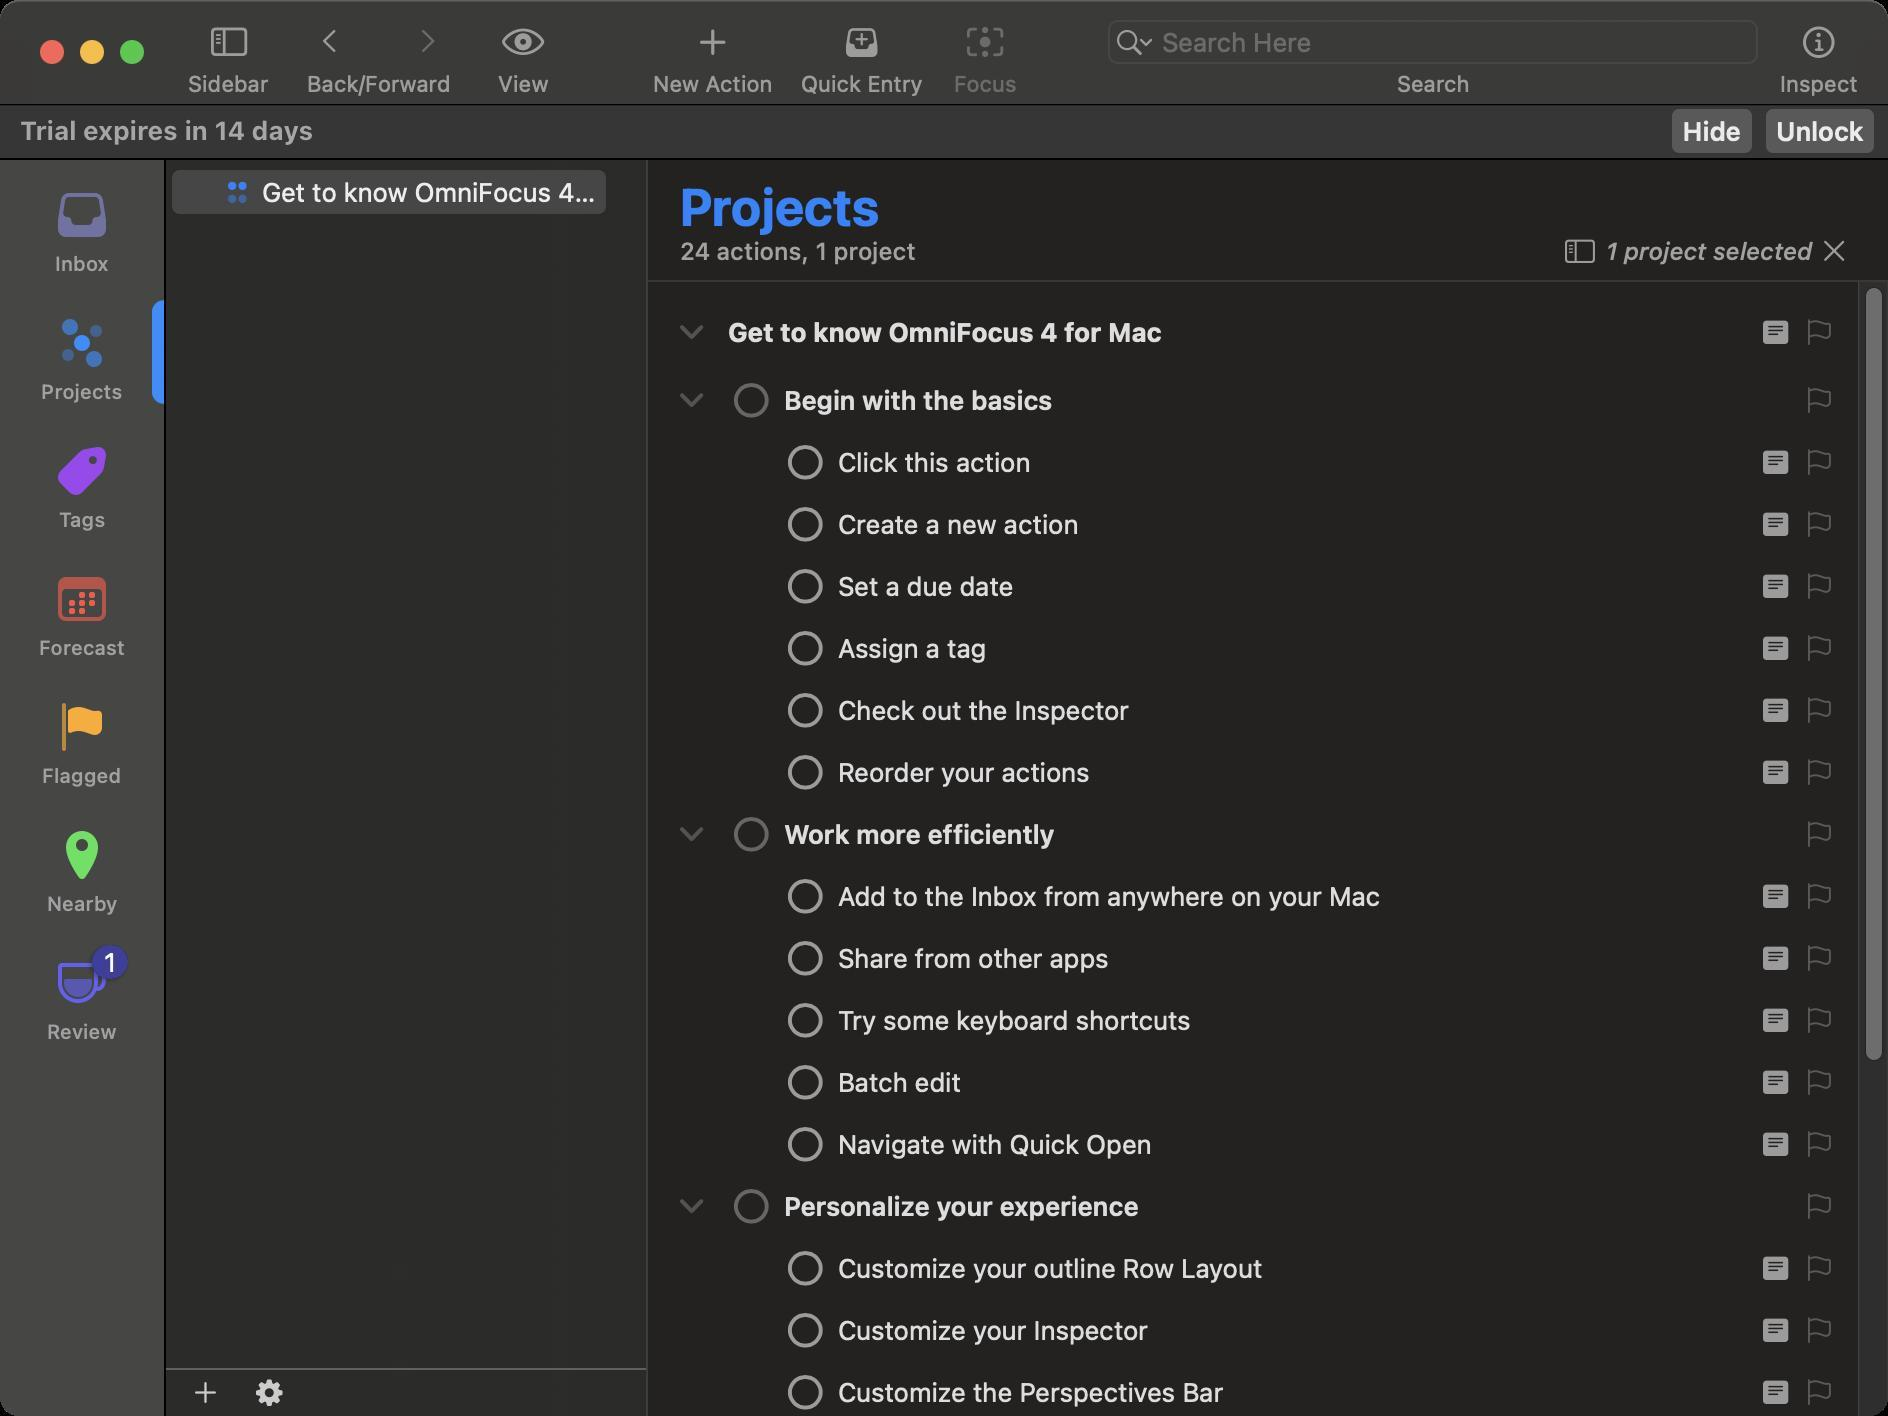
Accessibility tree:
{"name": "Projects", "role": "AXWindow", "description": null, "role_description": "standard window", "value": null, "position": "392.00;110.00", "size": "944;708", "children": [{"name": null, "role": "AXStaticText", "description": null, "role_description": "text", "value": "Trial expires in 14 days", "position": "8.00;57.00", "size": "822;18", "children": []}, {"name": "Unlock", "role": "AXButton", "description": null, "role_description": "button", "value": null, "position": "883.00;54.50", "size": "54;22", "children": []}, {"name": "Hide", "role": "AXButton", "description": null, "role_description": "button", "value": null, "position": "836.00;54.50", "size": "40;22", "children": []}, {"name": null, "role": "AXSplitGroup", "description": null, "role_description": "split group", "value": null, "position": "0.00;80.00", "size": "944;628", "children": [{"name": null, "role": "AXGroup", "description": null, "role_description": "group", "value": null, "position": "0.00;80.00", "size": "82;628", "children": [{"name": null, "role": "AXScrollArea", "description": null, "role_description": "scroll area", "value": null, "position": "0.00;80.00", "size": "82;628", "children": [{"name": null, "role": "AXOpaqueProviderGroup", "description": null, "role_description": "list", "value": null, "position": "0.00;80.00", "size": "82;448", "children": [{"name": null, "role": "AXButton", "description": "Inbox", "role_description": "button", "value": null, "position": "0.00;80.00", "size": "82;64", "children": []}, {"name": null, "role": "AXButton", "description": "Projects", "role_description": "button", "value": null, "position": "0.00;144.00", "size": "82;64", "children": []}, {"name": null, "role": "AXButton", "description": "Tags", "role_description": "button", "value": null, "position": "0.00;208.00", "size": "82;64", "children": []}, {"name": null, "role": "AXButton", "description": "Forecast", "role_description": "button", "value": null, "position": "0.00;272.00", "size": "82;64", "children": []}, {"name": null, "role": "AXButton", "description": "Flagged", "role_description": "button", "value": null, "position": "0.00;336.00", "size": "82;64", "children": []}, {"name": null, "role": "AXButton", "description": "Nearby", "role_description": "button", "value": null, "position": "0.00;400.00", "size": "82;64", "children": []}, {"name": null, "role": "AXButton", "description": "Review: 1 item", "role_description": "button", "value": null, "position": "0.00;464.00", "size": "82;64", "children": []}]}]}]}, {"name": null, "role": "AXSplitter", "description": null, "role_description": "splitter", "value": 82.0, "position": "82.00;80.00", "size": "1;628", "children": []}, {"name": null, "role": "AXGroup", "description": null, "role_description": "group", "value": null, "position": "83.00;80.00", "size": "240;628", "children": [{"name": null, "role": "AXScrollArea", "description": null, "role_description": "scroll area", "value": null, "position": "83.00;80.00", "size": "240;604", "children": [{"name": "Sidebar", "role": "AXOutline", "description": null, "role_description": "outline", "value": null, "position": "83.00;80.00", "size": "225;604", "children": [{"name": null, "role": "AXRow", "description": null, "role_description": "outline row", "value": null, "position": "83.00;85.00", "size": "225;22", "children": [{"name": null, "role": "AXCell", "description": null, "role_description": "cell", "value": null, "position": "83.00;85.00", "size": "225;22", "children": [{"name": null, "role": "AXTextField", "description": null, "role_description": "text field", "value": "Get to know OmniFocus 4 for Mac", "position": "129.00;88.00", "size": "173;16", "children": []}]}]}, {"name": null, "role": "AXColumn", "description": null, "role_description": "column", "value": null, "position": "83.00;80.00", "size": "225;604", "children": []}]}, {"name": null, "role": "AXScrollBar", "description": null, "role_description": "scroll bar", "value": 0.0, "position": "308.00;80.00", "size": "15;604", "children": []}]}, {"name": "", "role": "AXMenuButton", "description": "add", "role_description": "menu button", "value": null, "position": "87.00;689.50", "size": "32;13", "children": []}, {"name": "", "role": "AXMenuButton", "description": "action", "role_description": "menu button", "value": null, "position": "119.00;688.00", "size": "32;16", "children": []}]}, {"name": null, "role": "AXSplitter", "description": null, "role_description": "splitter", "value": 240.0, "position": "323.00;80.00", "size": "1;628", "children": []}, {"name": null, "role": "AXScrollArea", "description": null, "role_description": "scroll area", "value": null, "position": "324.00;141.00", "size": "620;543", "children": [{"name": "Content", "role": "AXOutline", "description": null, "role_description": "outline", "value": null, "position": "324.00;141.00", "size": "605;798", "children": [{"name": null, "role": "AXRow", "description": null, "role_description": "outline row", "value": null, "position": "324.00;151.00", "size": "605;34", "children": [{"name": null, "role": "AXCell", "description": null, "role_description": "cell", "value": null, "position": "334.00;140.00", "size": "585;45", "children": [{"name": "", "role": "AXCheckBox", "description": "Note", "role_description": "toggle button", "value": "Includes note", "position": "868.00;159.00", "size": "40;14", "children": []}, {"name": null, "role": "AXTextField", "description": null, "role_description": "text field", "value": "Get to know OmniFocus 4 for Mac", "position": "362.00;158.00", "size": "510;16", "children": []}, {"name": "", "role": "AXButton", "description": "flag", "role_description": "button", "value": "Unflagged", "position": "902.00;152.50", "size": "15;27", "children": []}, {"name": "", "role": "AXDisclosureTriangle", "description": "Get to know OmniFocus 4 for Mac", "role_description": "disclosure triangle", "value": 1, "position": "336.00;150.00", "size": "20;32", "children": []}]}]}, {"name": null, "role": "AXRow", "description": null, "role_description": "outline row", "value": null, "position": "324.00;185.00", "size": "605;31", "children": [{"name": null, "role": "AXCell", "description": null, "role_description": "cell", "value": null, "position": "334.00;140.00", "size": "585;76", "children": [{"name": null, "role": "AXGroup", "description": null, "role_description": "group", "value": null, "position": "364.00;189.00", "size": "23;23", "children": [{"name": null, "role": "AXUnknown", "description": null, "role_description": null, "value": null, "position": "364.00;190.00", "size": "23;21", "children": []}]}, {"name": null, "role": "AXTextField", "description": null, "role_description": "text field", "value": "Begin with the basics", "position": "390.00;192.00", "size": "486;16", "children": []}, {"name": "", "role": "AXCheckBox", "description": "Note", "role_description": "toggle button", "value": "Hidden", "position": "868.00;193.00", "size": "40;14", "children": []}, {"name": "", "role": "AXButton", "description": "flag", "role_description": "button", "value": "Unflagged", "position": "902.00;186.50", "size": "15;27", "children": []}, {"name": "", "role": "AXDisclosureTriangle", "description": null, "role_description": "disclosure triangle", "value": 1, "position": "336.00;184.00", "size": "20;32", "children": []}]}]}, {"name": null, "role": "AXRow", "description": null, "role_description": "outline row", "value": null, "position": "324.00;216.00", "size": "605;31", "children": [{"name": null, "role": "AXCell", "description": null, "role_description": "cell", "value": null, "position": "334.00;216.00", "size": "585;31", "children": [{"name": null, "role": "AXGroup", "description": null, "role_description": "group", "value": null, "position": "391.00;220.00", "size": "23;23", "children": [{"name": null, "role": "AXUnknown", "description": null, "role_description": null, "value": null, "position": "391.00;221.00", "size": "23;21", "children": []}]}, {"name": null, "role": "AXTextField", "description": null, "role_description": "text field", "value": "Click this action", "position": "417.00;223.00", "size": "459;16", "children": []}, {"name": "", "role": "AXCheckBox", "description": "Note", "role_description": "toggle button", "value": "Includes note", "position": "868.00;224.00", "size": "40;14", "children": []}, {"name": "", "role": "AXButton", "description": "flag", "role_description": "button", "value": "Unflagged", "position": "902.00;217.50", "size": "15;27", "children": []}]}]}, {"name": null, "role": "AXRow", "description": null, "role_description": "outline row", "value": null, "position": "324.00;247.00", "size": "605;31", "children": [{"name": null, "role": "AXCell", "description": null, "role_description": "cell", "value": null, "position": "334.00;247.00", "size": "585;31", "children": [{"name": null, "role": "AXGroup", "description": null, "role_description": "group", "value": null, "position": "391.00;251.00", "size": "23;23", "children": [{"name": null, "role": "AXUnknown", "description": null, "role_description": null, "value": null, "position": "391.00;252.00", "size": "23;21", "children": []}]}, {"name": null, "role": "AXTextField", "description": null, "role_description": "text field", "value": "Create a new action", "position": "417.00;254.00", "size": "459;16", "children": []}, {"name": "", "role": "AXCheckBox", "description": "Note", "role_description": "toggle button", "value": "Includes note", "position": "868.00;255.00", "size": "40;14", "children": []}, {"name": "", "role": "AXButton", "description": "flag", "role_description": "button", "value": "Unflagged", "position": "902.00;248.50", "size": "15;27", "children": []}]}]}, {"name": null, "role": "AXRow", "description": null, "role_description": "outline row", "value": null, "position": "324.00;278.00", "size": "605;31", "children": [{"name": null, "role": "AXCell", "description": null, "role_description": "cell", "value": null, "position": "334.00;278.00", "size": "585;31", "children": [{"name": null, "role": "AXGroup", "description": null, "role_description": "group", "value": null, "position": "391.00;282.00", "size": "23;23", "children": [{"name": null, "role": "AXUnknown", "description": null, "role_description": null, "value": null, "position": "391.00;283.00", "size": "23;21", "children": []}]}, {"name": null, "role": "AXTextField", "description": null, "role_description": "text field", "value": "Set a due date", "position": "417.00;285.00", "size": "459;16", "children": []}, {"name": "", "role": "AXCheckBox", "description": "Note", "role_description": "toggle button", "value": "Includes note", "position": "868.00;286.00", "size": "40;14", "children": []}, {"name": "", "role": "AXButton", "description": "flag", "role_description": "button", "value": "Unflagged", "position": "902.00;279.50", "size": "15;27", "children": []}]}]}, {"name": null, "role": "AXRow", "description": null, "role_description": "outline row", "value": null, "position": "324.00;309.00", "size": "605;31", "children": [{"name": null, "role": "AXCell", "description": null, "role_description": "cell", "value": null, "position": "334.00;309.00", "size": "585;31", "children": [{"name": null, "role": "AXGroup", "description": null, "role_description": "group", "value": null, "position": "391.00;313.00", "size": "23;23", "children": [{"name": null, "role": "AXUnknown", "description": null, "role_description": null, "value": null, "position": "391.00;314.00", "size": "23;21", "children": []}]}, {"name": null, "role": "AXTextField", "description": null, "role_description": "text field", "value": "Assign a tag", "position": "417.00;316.00", "size": "459;16", "children": []}, {"name": "", "role": "AXCheckBox", "description": "Note", "role_description": "toggle button", "value": "Includes note", "position": "868.00;317.00", "size": "40;14", "children": []}, {"name": "", "role": "AXButton", "description": "flag", "role_description": "button", "value": "Unflagged", "position": "902.00;310.50", "size": "15;27", "children": []}]}]}, {"name": null, "role": "AXRow", "description": null, "role_description": "outline row", "value": null, "position": "324.00;340.00", "size": "605;31", "children": [{"name": null, "role": "AXCell", "description": null, "role_description": "cell", "value": null, "position": "334.00;340.00", "size": "585;31", "children": [{"name": null, "role": "AXGroup", "description": null, "role_description": "group", "value": null, "position": "391.00;344.00", "size": "23;23", "children": [{"name": null, "role": "AXUnknown", "description": null, "role_description": null, "value": null, "position": "391.00;345.00", "size": "23;21", "children": []}]}, {"name": null, "role": "AXTextField", "description": null, "role_description": "text field", "value": "Check out the Inspector", "position": "417.00;347.00", "size": "459;16", "children": []}, {"name": "", "role": "AXCheckBox", "description": "Note", "role_description": "toggle button", "value": "Includes note", "position": "868.00;348.00", "size": "40;14", "children": []}, {"name": "", "role": "AXButton", "description": "flag", "role_description": "button", "value": "Unflagged", "position": "902.00;341.50", "size": "15;27", "children": []}]}]}, {"name": null, "role": "AXRow", "description": null, "role_description": "outline row", "value": null, "position": "324.00;371.00", "size": "605;31", "children": [{"name": null, "role": "AXCell", "description": null, "role_description": "cell", "value": null, "position": "334.00;371.00", "size": "585;31", "children": [{"name": null, "role": "AXGroup", "description": null, "role_description": "group", "value": null, "position": "391.00;375.00", "size": "23;23", "children": [{"name": null, "role": "AXUnknown", "description": null, "role_description": null, "value": null, "position": "391.00;376.00", "size": "23;21", "children": []}]}, {"name": null, "role": "AXTextField", "description": null, "role_description": "text field", "value": "Reorder your actions", "position": "417.00;378.00", "size": "459;16", "children": []}, {"name": "", "role": "AXCheckBox", "description": "Note", "role_description": "toggle button", "value": "Includes note", "position": "868.00;379.00", "size": "40;14", "children": []}, {"name": "", "role": "AXButton", "description": "flag", "role_description": "button", "value": "Unflagged", "position": "902.00;372.50", "size": "15;27", "children": []}]}]}, {"name": null, "role": "AXRow", "description": null, "role_description": "outline row", "value": null, "position": "324.00;402.00", "size": "605;31", "children": [{"name": null, "role": "AXCell", "description": null, "role_description": "cell", "value": null, "position": "334.00;140.00", "size": "585;293", "children": [{"name": null, "role": "AXGroup", "description": null, "role_description": "group", "value": null, "position": "364.00;406.00", "size": "23;23", "children": [{"name": null, "role": "AXUnknown", "description": null, "role_description": null, "value": null, "position": "364.00;407.00", "size": "23;21", "children": []}]}, {"name": null, "role": "AXTextField", "description": null, "role_description": "text field", "value": "Work more efficiently", "position": "390.00;409.00", "size": "486;16", "children": []}, {"name": "", "role": "AXCheckBox", "description": "Note", "role_description": "toggle button", "value": "Hidden", "position": "868.00;410.00", "size": "40;14", "children": []}, {"name": "", "role": "AXButton", "description": "flag", "role_description": "button", "value": "Unflagged", "position": "902.00;403.50", "size": "15;27", "children": []}, {"name": "", "role": "AXDisclosureTriangle", "description": null, "role_description": "disclosure triangle", "value": 1, "position": "336.00;401.00", "size": "20;32", "children": []}]}]}, {"name": null, "role": "AXRow", "description": null, "role_description": "outline row", "value": null, "position": "324.00;433.00", "size": "605;31", "children": [{"name": null, "role": "AXCell", "description": null, "role_description": "cell", "value": null, "position": "334.00;433.00", "size": "585;31", "children": [{"name": null, "role": "AXGroup", "description": null, "role_description": "group", "value": null, "position": "391.00;437.00", "size": "23;23", "children": [{"name": null, "role": "AXUnknown", "description": null, "role_description": null, "value": null, "position": "391.00;438.00", "size": "23;21", "children": []}]}, {"name": null, "role": "AXTextField", "description": null, "role_description": "text field", "value": "Add to the Inbox from anywhere on your Mac", "position": "417.00;440.00", "size": "459;16", "children": []}, {"name": "", "role": "AXCheckBox", "description": "Note", "role_description": "toggle button", "value": "Includes note", "position": "868.00;441.00", "size": "40;14", "children": []}, {"name": "", "role": "AXButton", "description": "flag", "role_description": "button", "value": "Unflagged", "position": "902.00;434.50", "size": "15;27", "children": []}]}]}, {"name": null, "role": "AXRow", "description": null, "role_description": "outline row", "value": null, "position": "324.00;464.00", "size": "605;31", "children": [{"name": null, "role": "AXCell", "description": null, "role_description": "cell", "value": null, "position": "334.00;464.00", "size": "585;31", "children": [{"name": null, "role": "AXGroup", "description": null, "role_description": "group", "value": null, "position": "391.00;468.00", "size": "23;23", "children": [{"name": null, "role": "AXUnknown", "description": null, "role_description": null, "value": null, "position": "391.00;469.00", "size": "23;21", "children": []}]}, {"name": null, "role": "AXTextField", "description": null, "role_description": "text field", "value": "Share from other apps", "position": "417.00;471.00", "size": "459;16", "children": []}, {"name": "", "role": "AXCheckBox", "description": "Note", "role_description": "toggle button", "value": "Includes note", "position": "868.00;472.00", "size": "40;14", "children": []}, {"name": "", "role": "AXButton", "description": "flag", "role_description": "button", "value": "Unflagged", "position": "902.00;465.50", "size": "15;27", "children": []}]}]}, {"name": null, "role": "AXRow", "description": null, "role_description": "outline row", "value": null, "position": "324.00;495.00", "size": "605;31", "children": [{"name": null, "role": "AXCell", "description": null, "role_description": "cell", "value": null, "position": "334.00;495.00", "size": "585;31", "children": [{"name": null, "role": "AXGroup", "description": null, "role_description": "group", "value": null, "position": "391.00;499.00", "size": "23;23", "children": [{"name": null, "role": "AXUnknown", "description": null, "role_description": null, "value": null, "position": "391.00;500.00", "size": "23;21", "children": []}]}, {"name": null, "role": "AXTextField", "description": null, "role_description": "text field", "value": "Try some keyboard shortcuts", "position": "417.00;502.00", "size": "459;16", "children": []}, {"name": "", "role": "AXCheckBox", "description": "Note", "role_description": "toggle button", "value": "Includes note", "position": "868.00;503.00", "size": "40;14", "children": []}, {"name": "", "role": "AXButton", "description": "flag", "role_description": "button", "value": "Unflagged", "position": "902.00;496.50", "size": "15;27", "children": []}]}]}, {"name": null, "role": "AXRow", "description": null, "role_description": "outline row", "value": null, "position": "324.00;526.00", "size": "605;31", "children": [{"name": null, "role": "AXCell", "description": null, "role_description": "cell", "value": null, "position": "334.00;526.00", "size": "585;31", "children": [{"name": null, "role": "AXGroup", "description": null, "role_description": "group", "value": null, "position": "391.00;530.00", "size": "23;23", "children": [{"name": null, "role": "AXUnknown", "description": null, "role_description": null, "value": null, "position": "391.00;531.00", "size": "23;21", "children": []}]}, {"name": null, "role": "AXTextField", "description": null, "role_description": "text field", "value": "Batch edit", "position": "417.00;533.00", "size": "459;16", "children": []}, {"name": "", "role": "AXCheckBox", "description": "Note", "role_description": "toggle button", "value": "Includes note", "position": "868.00;534.00", "size": "40;14", "children": []}, {"name": "", "role": "AXButton", "description": "flag", "role_description": "button", "value": "Unflagged", "position": "902.00;527.50", "size": "15;27", "children": []}]}]}, {"name": null, "role": "AXRow", "description": null, "role_description": "outline row", "value": null, "position": "324.00;557.00", "size": "605;31", "children": [{"name": null, "role": "AXCell", "description": null, "role_description": "cell", "value": null, "position": "334.00;557.00", "size": "585;31", "children": [{"name": null, "role": "AXGroup", "description": null, "role_description": "group", "value": null, "position": "391.00;561.00", "size": "23;23", "children": [{"name": null, "role": "AXUnknown", "description": null, "role_description": null, "value": null, "position": "391.00;562.00", "size": "23;21", "children": []}]}, {"name": null, "role": "AXTextField", "description": null, "role_description": "text field", "value": "Navigate with Quick Open", "position": "417.00;564.00", "size": "459;16", "children": []}, {"name": "", "role": "AXCheckBox", "description": "Note", "role_description": "toggle button", "value": "Includes note", "position": "868.00;565.00", "size": "40;14", "children": []}, {"name": "", "role": "AXButton", "description": "flag", "role_description": "button", "value": "Unflagged", "position": "902.00;558.50", "size": "15;27", "children": []}]}]}, {"name": null, "role": "AXRow", "description": null, "role_description": "outline row", "value": null, "position": "324.00;588.00", "size": "605;31", "children": [{"name": null, "role": "AXCell", "description": null, "role_description": "cell", "value": null, "position": "334.00;140.00", "size": "585;479", "children": [{"name": null, "role": "AXGroup", "description": null, "role_description": "group", "value": null, "position": "364.00;592.00", "size": "23;23", "children": [{"name": null, "role": "AXUnknown", "description": null, "role_description": null, "value": null, "position": "364.00;593.00", "size": "23;21", "children": []}]}, {"name": null, "role": "AXTextField", "description": null, "role_description": "text field", "value": "Personalize your experience", "position": "390.00;595.00", "size": "486;16", "children": []}, {"name": "", "role": "AXCheckBox", "description": "Note", "role_description": "toggle button", "value": "Hidden", "position": "868.00;596.00", "size": "40;14", "children": []}, {"name": "", "role": "AXButton", "description": "flag", "role_description": "button", "value": "Unflagged", "position": "902.00;589.50", "size": "15;27", "children": []}, {"name": "", "role": "AXDisclosureTriangle", "description": null, "role_description": "disclosure triangle", "value": 1, "position": "336.00;587.00", "size": "20;32", "children": []}]}]}, {"name": null, "role": "AXRow", "description": null, "role_description": "outline row", "value": null, "position": "324.00;619.00", "size": "605;31", "children": [{"name": null, "role": "AXCell", "description": null, "role_description": "cell", "value": null, "position": "334.00;619.00", "size": "585;31", "children": [{"name": null, "role": "AXGroup", "description": null, "role_description": "group", "value": null, "position": "391.00;623.00", "size": "23;23", "children": [{"name": null, "role": "AXUnknown", "description": null, "role_description": null, "value": null, "position": "391.00;624.00", "size": "23;21", "children": []}]}, {"name": null, "role": "AXTextField", "description": null, "role_description": "text field", "value": "Customize your outline Row Layout", "position": "417.00;626.00", "size": "459;16", "children": []}, {"name": "", "role": "AXCheckBox", "description": "Note", "role_description": "toggle button", "value": "Includes note", "position": "868.00;627.00", "size": "40;14", "children": []}, {"name": "", "role": "AXButton", "description": "flag", "role_description": "button", "value": "Unflagged", "position": "902.00;620.50", "size": "15;27", "children": []}]}]}, {"name": null, "role": "AXRow", "description": null, "role_description": "outline row", "value": null, "position": "324.00;650.00", "size": "605;31", "children": [{"name": null, "role": "AXCell", "description": null, "role_description": "cell", "value": null, "position": "334.00;650.00", "size": "585;31", "children": [{"name": null, "role": "AXGroup", "description": null, "role_description": "group", "value": null, "position": "391.00;654.00", "size": "23;23", "children": [{"name": null, "role": "AXUnknown", "description": null, "role_description": null, "value": null, "position": "391.00;655.00", "size": "23;21", "children": []}]}, {"name": null, "role": "AXTextField", "description": null, "role_description": "text field", "value": "Customize your Inspector", "position": "417.00;657.00", "size": "459;16", "children": []}, {"name": "", "role": "AXCheckBox", "description": "Note", "role_description": "toggle button", "value": "Includes note", "position": "868.00;658.00", "size": "40;14", "children": []}, {"name": "", "role": "AXButton", "description": "flag", "role_description": "button", "value": "Unflagged", "position": "902.00;651.50", "size": "15;27", "children": []}]}]}, {"name": null, "role": "AXRow", "description": null, "role_description": "outline row", "value": null, "position": "324.00;681.00", "size": "605;31", "children": [{"name": null, "role": "AXCell", "description": null, "role_description": "cell", "value": null, "position": "334.00;681.00", "size": "585;31", "children": [{"name": null, "role": "AXGroup", "description": null, "role_description": "group", "value": null, "position": "391.00;685.00", "size": "23;23", "children": [{"name": null, "role": "AXUnknown", "description": null, "role_description": null, "value": null, "position": "391.00;686.00", "size": "23;21", "children": []}]}, {"name": null, "role": "AXTextField", "description": null, "role_description": "text field", "value": "Customize the Perspectives Bar", "position": "417.00;688.00", "size": "459;16", "children": []}, {"name": "", "role": "AXCheckBox", "description": "Note", "role_description": "toggle button", "value": "Includes note", "position": "868.00;689.00", "size": "40;14", "children": []}, {"name": "", "role": "AXButton", "description": "flag", "role_description": "button", "value": "Unflagged", "position": "902.00;682.50", "size": "15;27", "children": []}]}]}, {"name": null, "role": "AXRow", "description": null, "role_description": "outline row", "value": null, "position": "324.00;712.00", "size": "605;31", "children": [{"name": null, "role": "AXCell", "description": null, "role_description": "cell", "value": null, "position": "334.00;712.00", "size": "585;31", "children": [{"name": null, "role": "AXGroup", "description": null, "role_description": "group", "value": null, "position": "391.00;716.00", "size": "23;23", "children": [{"name": null, "role": "AXUnknown", "description": null, "role_description": null, "value": null, "position": "-392.00;1007.00", "size": "0;0", "children": []}]}, {"name": null, "role": "AXTextField", "description": null, "role_description": "text field", "value": "Adjust your View Options", "position": "417.00;719.00", "size": "459;16", "children": []}, {"name": "", "role": "AXCheckBox", "description": "Note", "role_description": "toggle button", "value": "Hidden", "position": "868.00;720.00", "size": "40;14", "children": []}, {"name": "", "role": "AXButton", "description": "flag", "role_description": "button", "value": "Unflagged", "position": "902.00;713.50", "size": "15;27", "children": []}]}]}, {"name": null, "role": "AXRow", "description": null, "role_description": "outline row", "value": null, "position": "324.00;743.00", "size": "605;31", "children": [{"name": null, "role": "AXCell", "description": null, "role_description": "cell", "value": null, "position": "334.00;140.00", "size": "585;634", "children": [{"name": null, "role": "AXGroup", "description": null, "role_description": "group", "value": null, "position": "364.00;747.00", "size": "23;23", "children": [{"name": null, "role": "AXUnknown", "description": null, "role_description": null, "value": null, "position": "-392.00;1007.00", "size": "0;0", "children": []}]}, {"name": null, "role": "AXTextField", "description": null, "role_description": "text field", "value": "Other things to know", "position": "390.00;750.00", "size": "486;16", "children": []}, {"name": "", "role": "AXCheckBox", "description": "Note", "role_description": "toggle button", "value": "Hidden", "position": "868.00;751.00", "size": "40;14", "children": []}, {"name": "", "role": "AXButton", "description": "flag", "role_description": "button", "value": "Unflagged", "position": "902.00;744.50", "size": "15;27", "children": []}, {"name": "", "role": "AXDisclosureTriangle", "description": "Other things to know", "role_description": "disclosure triangle", "value": 1, "position": "336.00;742.00", "size": "20;32", "children": []}]}]}, {"name": null, "role": "AXRow", "description": null, "role_description": "outline row", "value": null, "position": "324.00;774.00", "size": "605;31", "children": [{"name": null, "role": "AXCell", "description": null, "role_description": "cell", "value": null, "position": "334.00;774.00", "size": "585;31", "children": [{"name": null, "role": "AXGroup", "description": null, "role_description": "group", "value": null, "position": "391.00;778.00", "size": "23;23", "children": [{"name": null, "role": "AXUnknown", "description": "", "role_description": "", "value": null, "position": "", "size": "", "children": []}]}, {"name": null, "role": "AXTextField", "description": null, "role_description": "text field", "value": "Access OmniFocus 4 on all your Apple devices", "position": "417.00;781.00", "size": "459;16", "children": []}, {"name": "", "role": "AXCheckBox", "description": "Note", "role_description": "toggle button", "value": "Hidden", "position": "868.00;782.00", "size": "40;14", "children": []}, {"name": "", "role": "AXButton", "description": "flag", "role_description": "button", "value": "Unflagged", "position": "902.00;775.50", "size": "15;27", "children": []}]}]}, {"name": null, "role": "AXRow", "description": null, "role_description": "outline row", "value": null, "position": "324.00;805.00", "size": "605;31", "children": [{"name": null, "role": "AXCell", "description": null, "role_description": "cell", "value": null, "position": "334.00;805.00", "size": "585;31", "children": [{"name": null, "role": "AXGroup", "description": null, "role_description": "group", "value": null, "position": "391.00;809.00", "size": "23;23", "children": [{"name": null, "role": "AXUnknown", "description": "", "role_description": "", "value": null, "position": "", "size": "", "children": []}]}, {"name": null, "role": "AXTextField", "description": null, "role_description": "text field", "value": "Go further with Pro", "position": "417.00;812.00", "size": "459;16", "children": []}, {"name": "", "role": "AXCheckBox", "description": "Note", "role_description": "toggle button", "value": "Hidden", "position": "868.00;813.00", "size": "40;14", "children": []}, {"name": "", "role": "AXButton", "description": "flag", "role_description": "button", "value": "Unflagged", "position": "902.00;806.50", "size": "15;27", "children": []}]}]}, {"name": null, "role": "AXRow", "description": null, "role_description": "outline row", "value": null, "position": "324.00;836.00", "size": "605;31", "children": [{"name": null, "role": "AXCell", "description": null, "role_description": "cell", "value": null, "position": "334.00;836.00", "size": "585;31", "children": [{"name": null, "role": "AXGroup", "description": null, "role_description": "group", "value": null, "position": "391.00;840.00", "size": "23;23", "children": [{"name": null, "role": "AXUnknown", "description": "", "role_description": "", "value": null, "position": "", "size": "", "children": []}]}, {"name": null, "role": "AXTextField", "description": null, "role_description": "text field", "value": "Read the Reference Manual", "position": "417.00;843.00", "size": "459;16", "children": []}, {"name": "", "role": "AXCheckBox", "description": "Note", "role_description": "toggle button", "value": "Hidden", "position": "868.00;844.00", "size": "40;14", "children": []}, {"name": "", "role": "AXButton", "description": "flag", "role_description": "button", "value": "Unflagged", "position": "902.00;837.50", "size": "15;27", "children": []}]}]}, {"name": null, "role": "AXRow", "description": null, "role_description": "outline row", "value": null, "position": "324.00;867.00", "size": "605;31", "children": [{"name": null, "role": "AXCell", "description": null, "role_description": "cell", "value": null, "position": "334.00;867.00", "size": "585;31", "children": [{"name": null, "role": "AXGroup", "description": null, "role_description": "group", "value": null, "position": "391.00;871.00", "size": "23;23", "children": [{"name": null, "role": "AXUnknown", "description": null, "role_description": null, "value": null, "position": "-392.00;1007.00", "size": "0;0", "children": []}]}, {"name": null, "role": "AXTextField", "description": null, "role_description": "text field", "value": "Get support when you need it", "position": "417.00;874.00", "size": "459;16", "children": []}, {"name": "", "role": "AXCheckBox", "description": "Note", "role_description": "toggle button", "value": "Hidden", "position": "868.00;875.00", "size": "40;14", "children": []}, {"name": "", "role": "AXButton", "description": "flag", "role_description": "button", "value": "Unflagged", "position": "902.00;868.50", "size": "15;27", "children": []}]}]}, {"name": null, "role": "AXRow", "description": null, "role_description": "outline row", "value": null, "position": "324.00;898.00", "size": "605;31", "children": [{"name": null, "role": "AXCell", "description": null, "role_description": "cell", "value": null, "position": "334.00;898.00", "size": "585;31", "children": [{"name": null, "role": "AXGroup", "description": null, "role_description": "group", "value": null, "position": "364.00;902.00", "size": "23;23", "children": [{"name": null, "role": "AXUnknown", "description": "", "role_description": "", "value": null, "position": "", "size": "", "children": []}]}, {"name": null, "role": "AXTextField", "description": null, "role_description": "text field", "value": "Create a project", "position": "390.00;905.00", "size": "486;16", "children": []}, {"name": "", "role": "AXCheckBox", "description": "Note", "role_description": "toggle button", "value": "Hidden", "position": "868.00;906.00", "size": "40;14", "children": []}, {"name": "", "role": "AXButton", "description": "flag", "role_description": "button", "value": "Unflagged", "position": "902.00;899.50", "size": "15;27", "children": []}]}]}, {"name": null, "role": "AXColumn", "description": null, "role_description": "column", "value": null, "position": "334.00;141.00", "size": "585;798", "children": []}]}, {"name": null, "role": "AXScrollBar", "description": null, "role_description": "scroll bar", "value": 0.0, "position": "929.00;141.00", "size": "15;567", "children": [{"name": null, "role": "AXValueIndicator", "description": null, "role_description": "value indicator", "value": 0.0, "position": "929.00;143.00", "size": "15;388", "children": []}, {"name": null, "role": "AXButton", "description": null, "role_description": "increment arrow button", "value": null, "position": "929.00;141.00", "size": "0;0", "children": []}, {"name": null, "role": "AXButton", "description": null, "role_description": "decrement arrow button", "value": null, "position": "929.00;141.00", "size": "0;0", "children": []}, {"name": null, "role": "AXButton", "description": null, "role_description": "increment page button", "value": null, "position": "929.00;531.50", "size": "15;176", "children": []}, {"name": null, "role": "AXButton", "description": null, "role_description": "decrement page button", "value": null, "position": "929.00;141.00", "size": "15;2", "children": []}]}]}, {"name": null, "role": "AXGroup", "description": null, "role_description": "group", "value": null, "position": "324.00;80.00", "size": "620;61", "children": []}, {"name": null, "role": "AXStaticText", "description": null, "role_description": "text", "value": "Projects", "position": "338.00;88.00", "size": "588;30", "children": []}, {"name": null, "role": "AXStaticText", "description": null, "role_description": "text", "value": "24 actions, 1 project", "position": "338.00;118.00", "size": "122;15", "children": []}, {"name": null, "role": "AXStaticText", "description": null, "role_description": "text", "value": "1 project selected", "position": "801.00;118.00", "size": "108;15", "children": []}, {"name": "", "role": "AXButton", "description": "clear filter", "role_description": "button", "value": null, "position": "910.50;118.50", "size": "14;13", "children": []}, {"name": null, "role": "AXSplitter", "description": null, "role_description": "splitter", "value": 620.0, "position": "944.00;80.00", "size": "1;628", "children": []}]}, {"name": null, "role": "AXGroup", "description": null, "role_description": "group", "value": null, "position": "0.00;708.00", "size": "0;0", "children": []}, {"name": null, "role": "AXToolbar", "description": null, "role_description": "toolbar", "value": null, "position": "0.00;0.00", "size": "944;52", "children": [{"name": "Sidebar", "role": "AXButton", "description": "Sidebar", "role_description": "button", "value": null, "position": "87.00;0.00", "size": "54;52", "children": []}, {"name": null, "role": "AXGroup", "description": null, "role_description": "group", "value": null, "position": "141.50;0.00", "size": "96;52", "children": [{"name": "", "role": "AXButton", "description": "Back", "role_description": "button", "value": null, "position": "144.50;9.00", "size": "42;25", "children": []}, {"name": "", "role": "AXButton", "description": "Forward", "role_description": "button", "value": null, "position": "192.50;9.00", "size": "42;25", "children": []}, {"name": null, "role": "AXStaticText", "description": null, "role_description": "text", "value": "Back/Forward", "position": "149.50;35.00", "size": "80;14", "children": []}]}, {"name": "View", "role": "AXButton", "description": "View", "role_description": "button", "value": null, "position": "237.50;0.00", "size": "48;52", "children": []}, {"name": "New_Action", "role": "AXButton", "description": "New Action", "role_description": "button", "value": null, "position": "319.50;0.00", "size": "74;52", "children": []}, {"name": "Quick_Entry", "role": "AXButton", "description": null, "role_description": "button", "value": null, "position": "393.50;0.00", "size": "75;52", "children": []}, {"name": "Focus", "role": "AXButton", "description": null, "role_description": "button", "value": null, "position": "468.50;0.00", "size": "48;52", "children": []}, {"name": null, "role": "AXGroup", "description": null, "role_description": "group", "value": null, "position": "550.00;0.00", "size": "333;52", "children": [{"name": null, "role": "AXTextField", "description": null, "role_description": "search text field", "value": "", "position": "553.00;9.00", "size": "327;25", "children": [{"name": "", "role": "AXButton", "description": null, "role_description": "button", "value": null, "position": "555.00;10.00", "size": "25;22", "children": []}]}, {"name": null, "role": "AXStaticText", "description": null, "role_description": "text", "value": "Search", "position": "694.50;35.00", "size": "44;14", "children": []}]}, {"name": "Inspect", "role": "AXButton", "description": "Inspect", "role_description": "button", "value": null, "position": "883.00;0.00", "size": "53;52", "children": []}]}, {"name": null, "role": "AXButton", "description": null, "role_description": "close button", "value": null, "position": "19.00;18.00", "size": "14;16", "children": []}, {"name": null, "role": "AXButton", "description": null, "role_description": "full screen button", "value": null, "position": "59.00;18.00", "size": "14;16", "children": [{"name": null, "role": "AXGroup", "description": null, "role_description": "group", "value": null, "position": "59.00;18.00", "size": "14;16", "children": [{"name": null, "role": "AXGroup", "description": null, "role_description": "group", "value": null, "position": "59.00;18.00", "size": "14;16", "children": []}]}]}, {"name": null, "role": "AXButton", "description": null, "role_description": "minimize button", "value": null, "position": "39.00;18.00", "size": "14;16", "children": []}]}